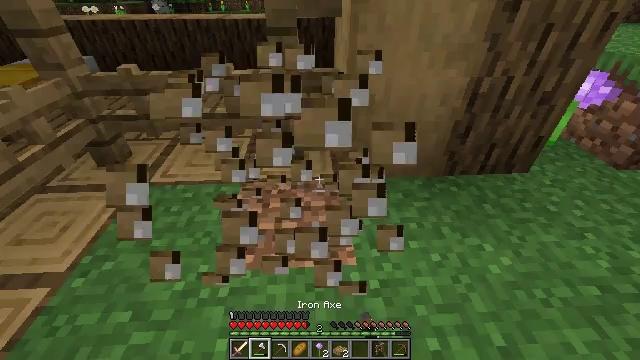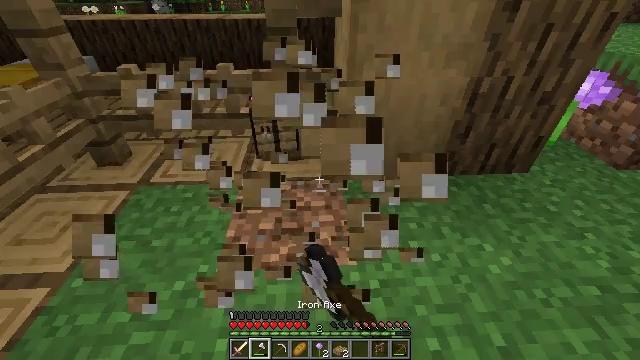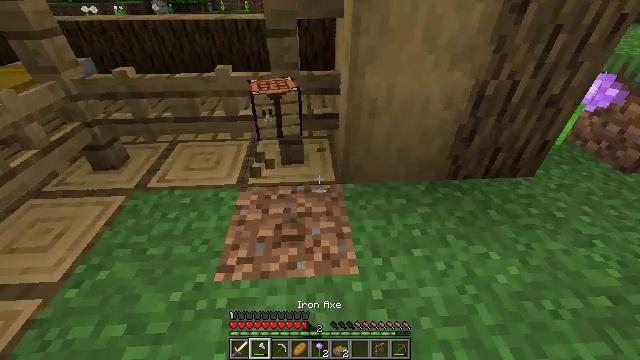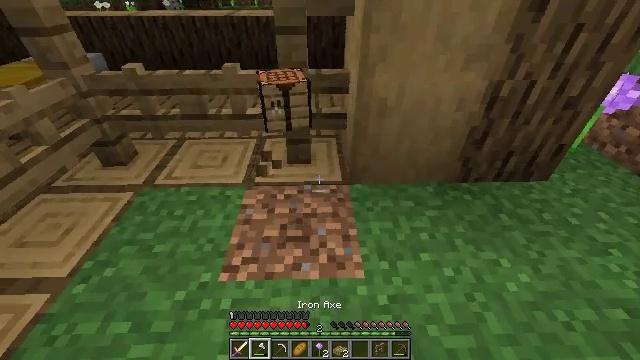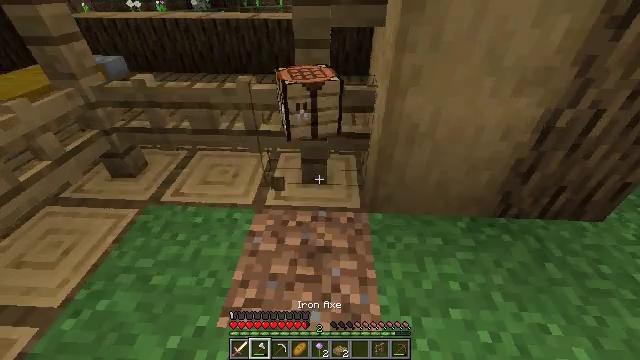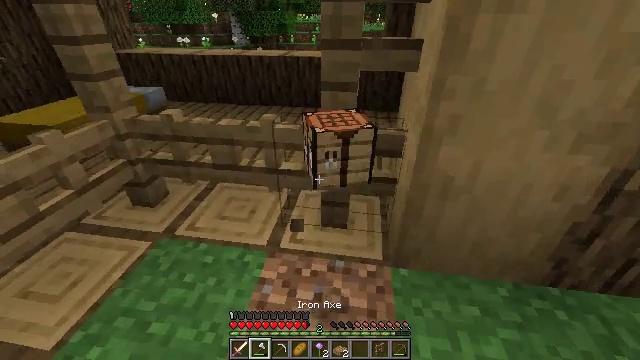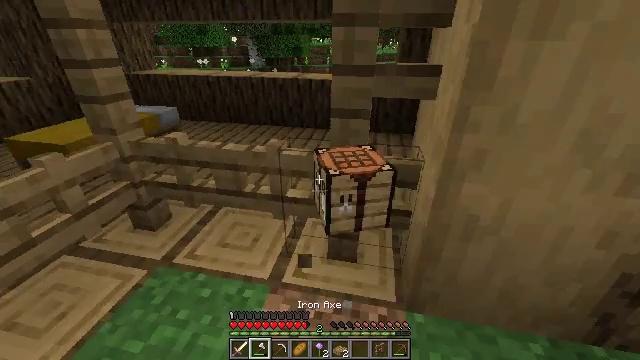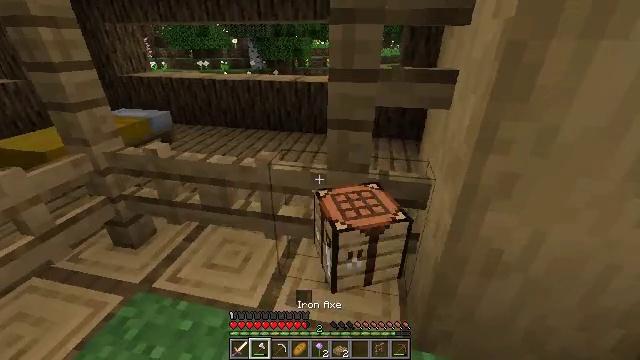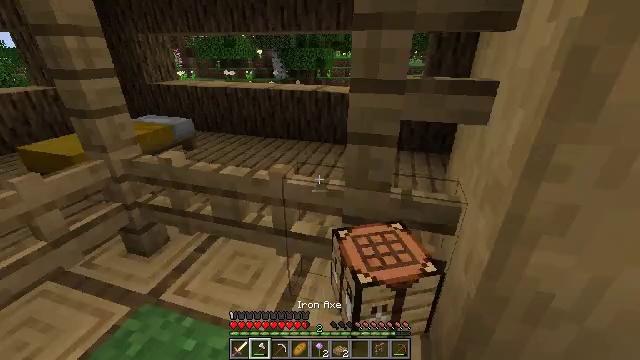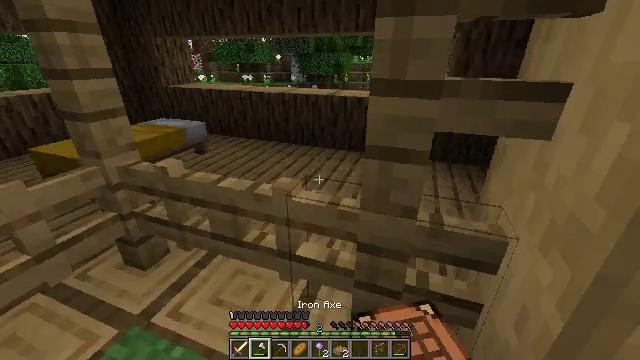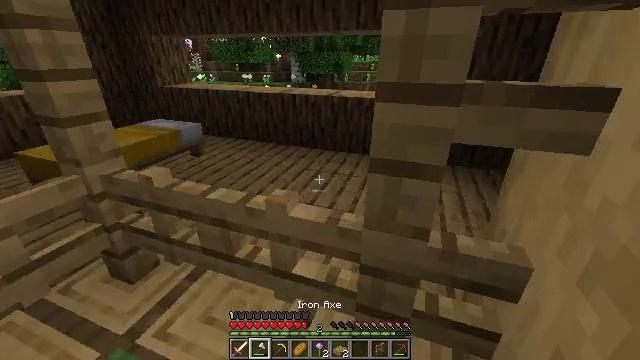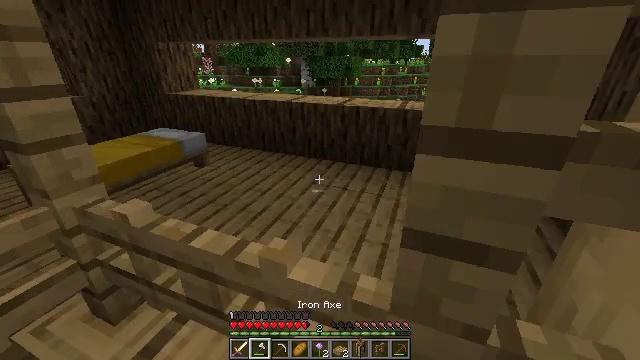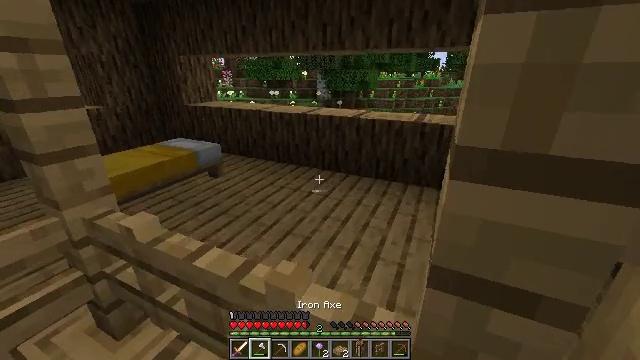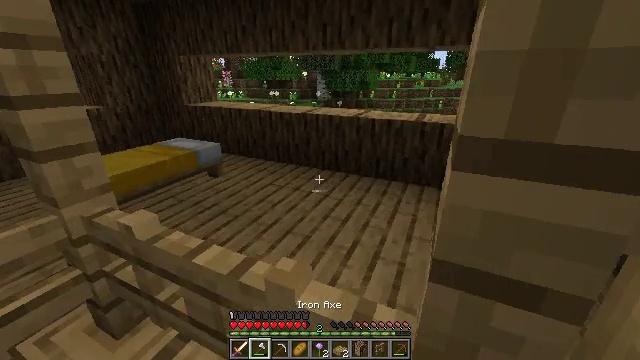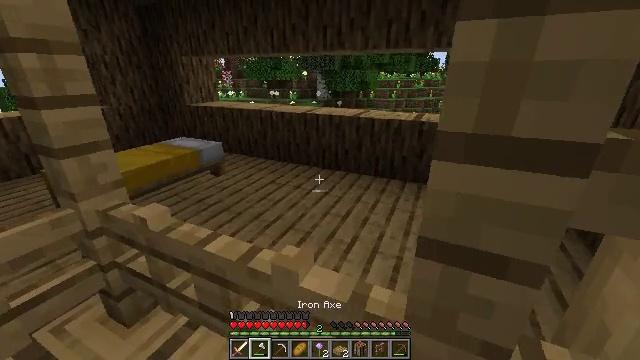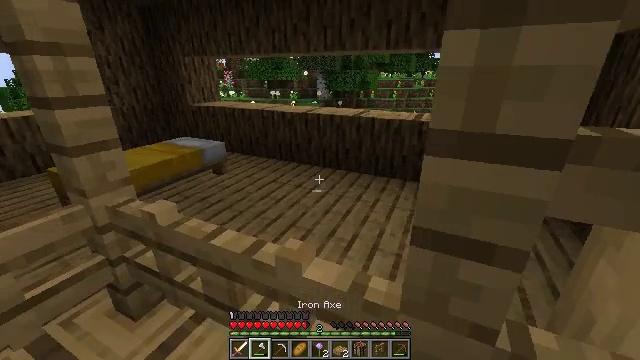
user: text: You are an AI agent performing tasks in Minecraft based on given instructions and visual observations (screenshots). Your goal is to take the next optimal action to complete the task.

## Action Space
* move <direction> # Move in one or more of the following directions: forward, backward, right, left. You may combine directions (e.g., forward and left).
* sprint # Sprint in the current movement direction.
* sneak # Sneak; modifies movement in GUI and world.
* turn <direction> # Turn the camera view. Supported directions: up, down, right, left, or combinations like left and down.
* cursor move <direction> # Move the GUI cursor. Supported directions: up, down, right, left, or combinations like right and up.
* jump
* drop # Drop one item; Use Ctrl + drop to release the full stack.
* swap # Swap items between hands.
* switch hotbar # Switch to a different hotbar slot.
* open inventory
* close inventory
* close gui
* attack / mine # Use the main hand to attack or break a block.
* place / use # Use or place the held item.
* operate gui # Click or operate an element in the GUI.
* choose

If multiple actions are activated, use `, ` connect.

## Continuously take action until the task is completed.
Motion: motion action
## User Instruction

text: Remove the yellow bed.
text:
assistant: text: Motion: attack / mine
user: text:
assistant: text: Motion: move forward, attack / mine
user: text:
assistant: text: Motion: move forward, turn left, attack / mine
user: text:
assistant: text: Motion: move forward, turn left
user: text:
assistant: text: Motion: move forward, turn left and up
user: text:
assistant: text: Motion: move forward, turn left and up
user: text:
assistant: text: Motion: move forward
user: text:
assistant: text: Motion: move forward, turn left and up
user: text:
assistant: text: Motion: move forward, turn left
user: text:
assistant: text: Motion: move forward
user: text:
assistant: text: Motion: move forward, turn left
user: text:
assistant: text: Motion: turn left and up
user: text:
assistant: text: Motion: move back
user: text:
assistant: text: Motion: move back
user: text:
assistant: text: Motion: move back
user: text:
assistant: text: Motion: move back
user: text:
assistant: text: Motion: move back and move left, turn left
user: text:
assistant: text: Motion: move back and move left
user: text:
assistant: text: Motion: move back and move left, turn left and up
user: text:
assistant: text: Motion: move back and move left, turn left and up
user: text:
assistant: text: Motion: move back and move left, turn up
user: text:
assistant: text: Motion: move back, turn up
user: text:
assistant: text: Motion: no_op
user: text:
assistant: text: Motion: no_op
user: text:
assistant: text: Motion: no_op
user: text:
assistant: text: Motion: no_op
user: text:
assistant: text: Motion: no_op
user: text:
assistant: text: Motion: no_op
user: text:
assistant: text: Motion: no_op
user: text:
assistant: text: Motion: no_op